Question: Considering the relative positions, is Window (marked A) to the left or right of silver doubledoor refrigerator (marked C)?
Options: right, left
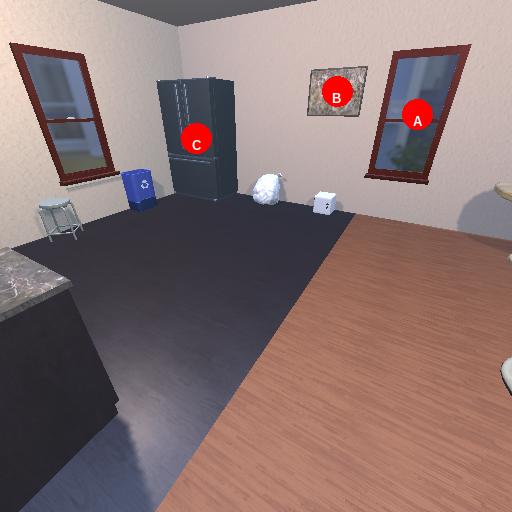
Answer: right